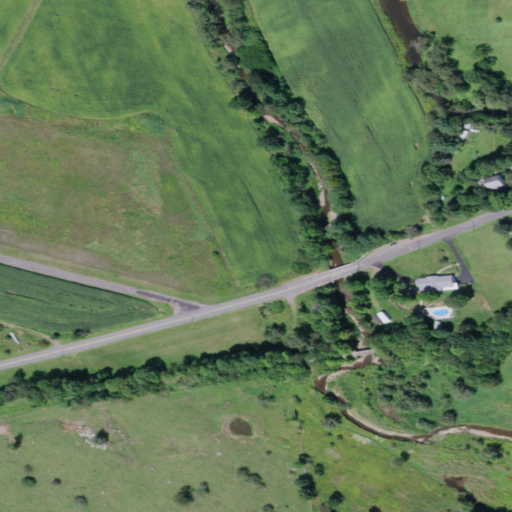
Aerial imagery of valley in New York named Township Valley containing pasture, cultivated crops, deciduous forest, low intensity development, mixed forest, open development, woody wetlands, and medium intensity development